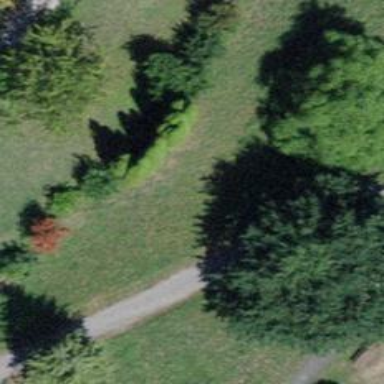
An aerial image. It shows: Path with pebblestone surface.